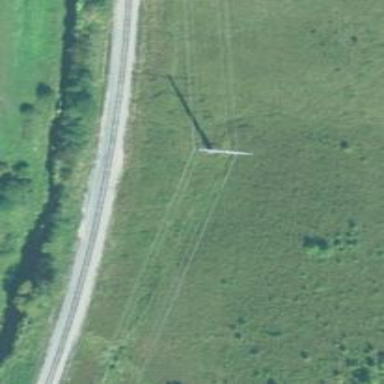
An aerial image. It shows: Power tower.